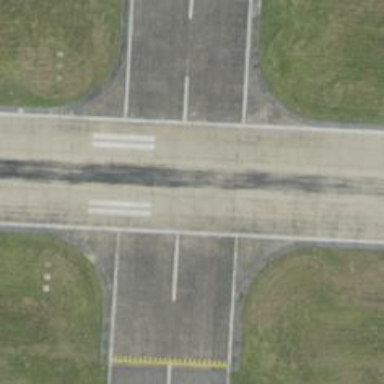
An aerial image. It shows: Runway surface made of asphalt at airport.